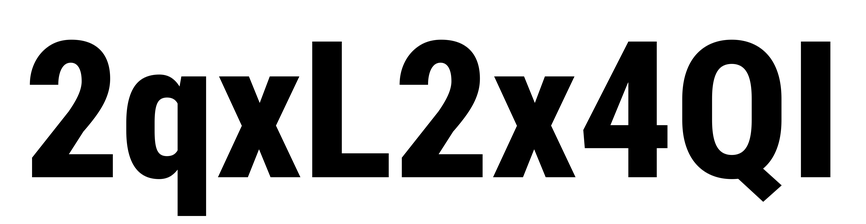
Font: Roboto_Condensed_ExtraBold